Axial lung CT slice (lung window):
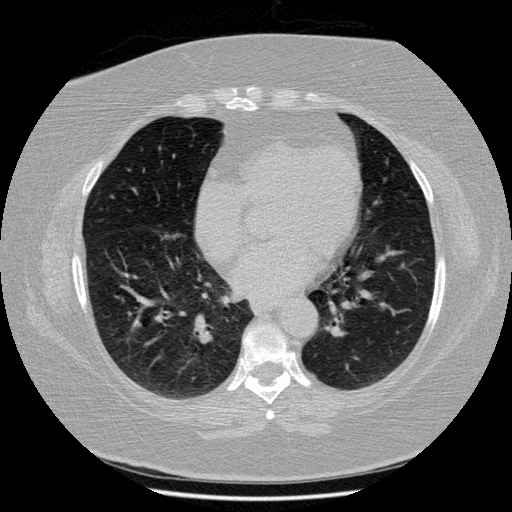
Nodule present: yes
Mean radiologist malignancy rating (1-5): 1